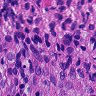
Metastatic tissue present: yes